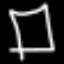
Label: square